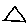
Label: triangle